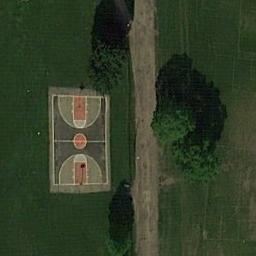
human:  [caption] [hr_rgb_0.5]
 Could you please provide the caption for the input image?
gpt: A basketball court on the lawn with some trees and a road beside .

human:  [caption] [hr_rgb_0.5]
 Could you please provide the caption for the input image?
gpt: There is a basketball court on the left lawn .

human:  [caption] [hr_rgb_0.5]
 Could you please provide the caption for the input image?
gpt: There is a basketball court in the middle of grass by the road .

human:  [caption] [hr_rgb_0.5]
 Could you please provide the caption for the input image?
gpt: The basketball court on the lawn is next to the road,With some trees nearby .

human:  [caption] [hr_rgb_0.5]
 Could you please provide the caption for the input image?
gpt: A dirt road is beside the basketball court .